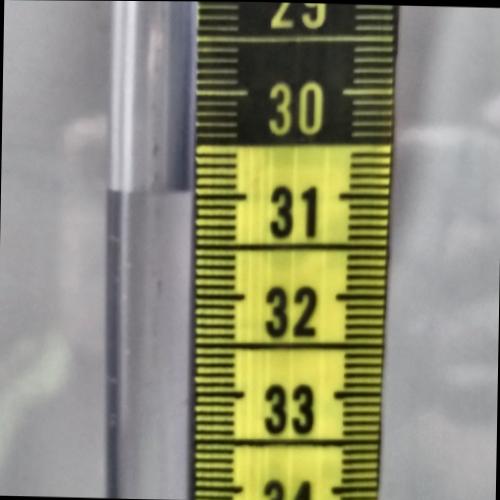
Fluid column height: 30.9 cm